Interaction volume radius: 5 \u00c5
Interaction volume height: 50 \u00c5
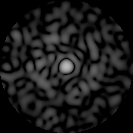
Disorder parameter: 0.8187